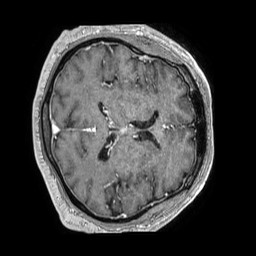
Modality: T1w
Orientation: axial
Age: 61
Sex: male
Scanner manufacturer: philips
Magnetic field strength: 1.5 T
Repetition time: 0.007648 s
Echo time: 0.003548 s